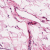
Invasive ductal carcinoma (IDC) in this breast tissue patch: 0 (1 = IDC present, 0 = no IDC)